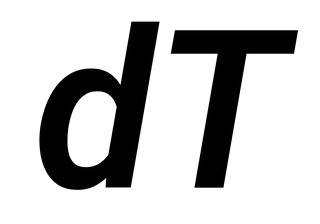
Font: Roboto-Italic_SemiBold_Italic